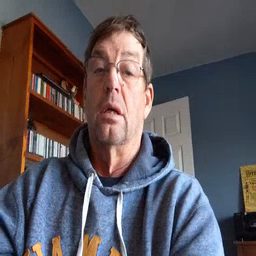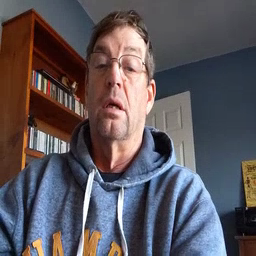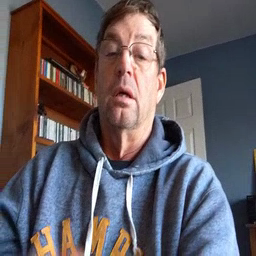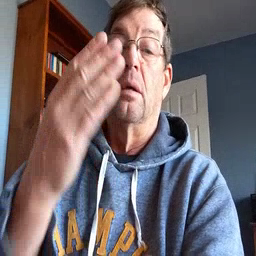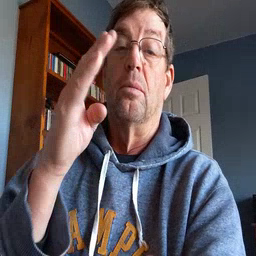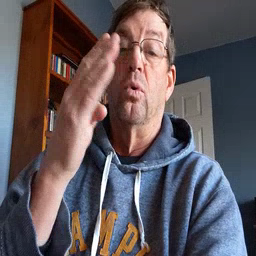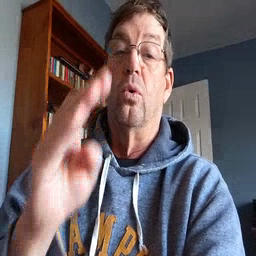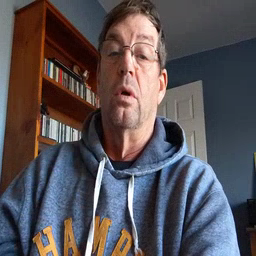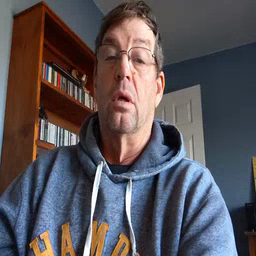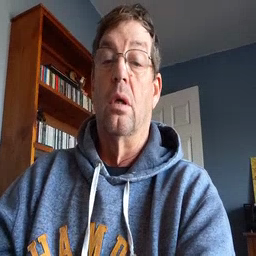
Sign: blue